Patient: sex M, age 50
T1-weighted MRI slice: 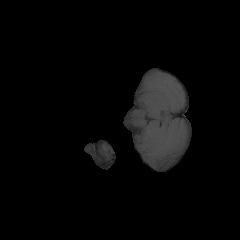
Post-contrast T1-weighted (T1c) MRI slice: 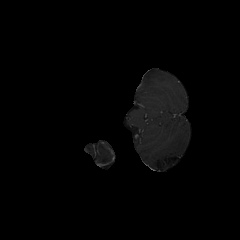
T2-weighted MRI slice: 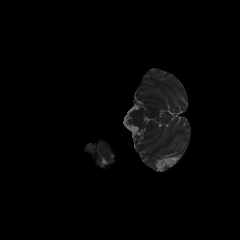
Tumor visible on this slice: no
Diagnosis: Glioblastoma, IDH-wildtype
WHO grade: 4